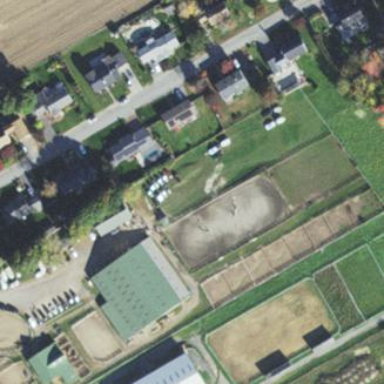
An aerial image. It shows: Brown fence.